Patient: sex M, age 26
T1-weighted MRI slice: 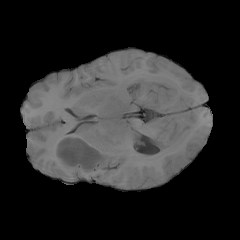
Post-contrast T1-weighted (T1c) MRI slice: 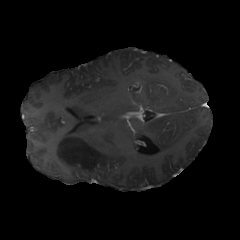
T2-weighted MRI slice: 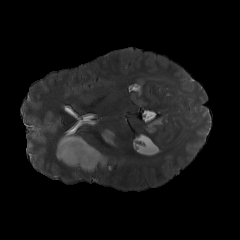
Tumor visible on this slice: yes
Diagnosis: Astrocytoma, IDH-mutant
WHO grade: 4